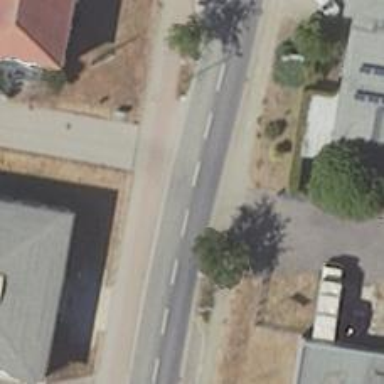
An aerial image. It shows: Residential road with asphalt surface and dedicated cycle track.